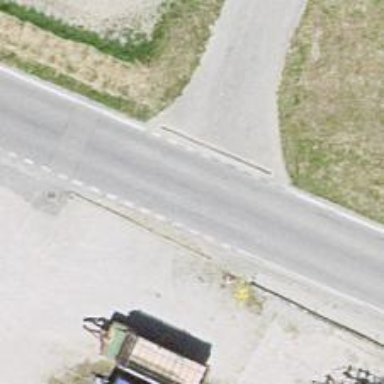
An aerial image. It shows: Bus stop with designated stop position for public transport.